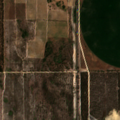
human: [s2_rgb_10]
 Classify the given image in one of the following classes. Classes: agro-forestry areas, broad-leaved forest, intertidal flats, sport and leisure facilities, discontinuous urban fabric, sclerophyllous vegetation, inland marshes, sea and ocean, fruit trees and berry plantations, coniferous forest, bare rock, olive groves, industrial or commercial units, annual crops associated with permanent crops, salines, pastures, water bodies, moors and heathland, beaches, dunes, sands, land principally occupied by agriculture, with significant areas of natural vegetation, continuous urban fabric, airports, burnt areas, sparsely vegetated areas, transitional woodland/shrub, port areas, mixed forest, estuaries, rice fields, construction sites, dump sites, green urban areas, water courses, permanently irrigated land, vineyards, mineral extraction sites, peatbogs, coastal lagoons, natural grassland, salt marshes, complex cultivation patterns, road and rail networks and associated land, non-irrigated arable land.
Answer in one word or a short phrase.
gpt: permanently irrigated land, vineyards, complex cultivation patterns, broad-leaved forest, transitional woodland/shrub